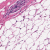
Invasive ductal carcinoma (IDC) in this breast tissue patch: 0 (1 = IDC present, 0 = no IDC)